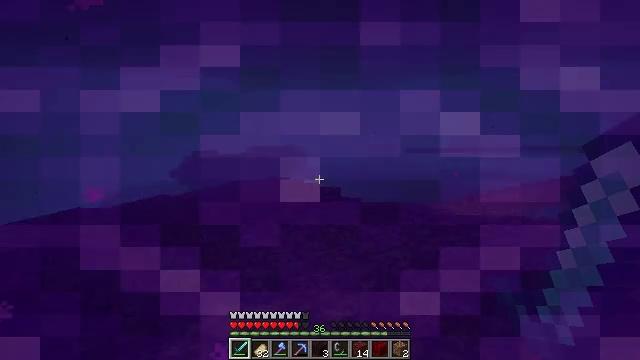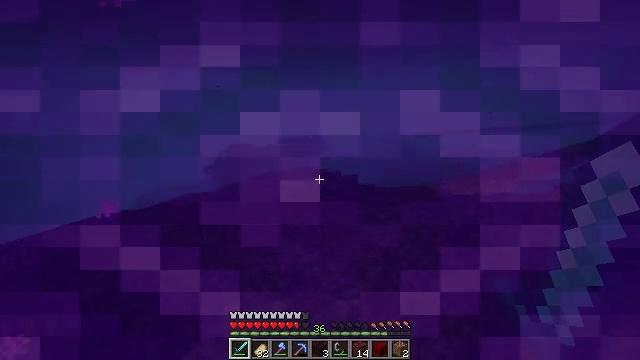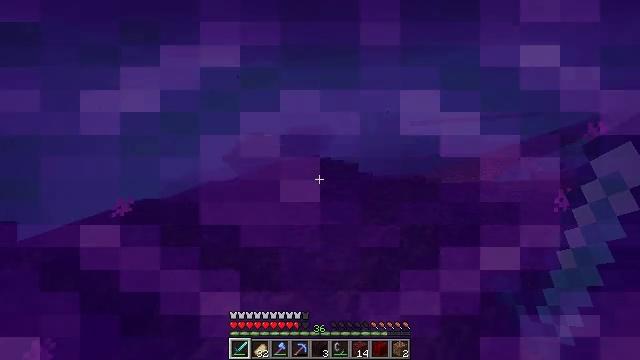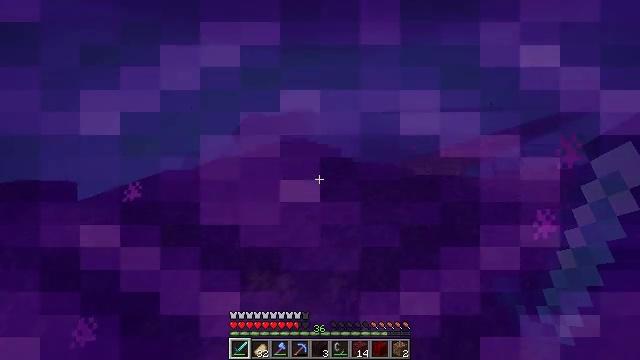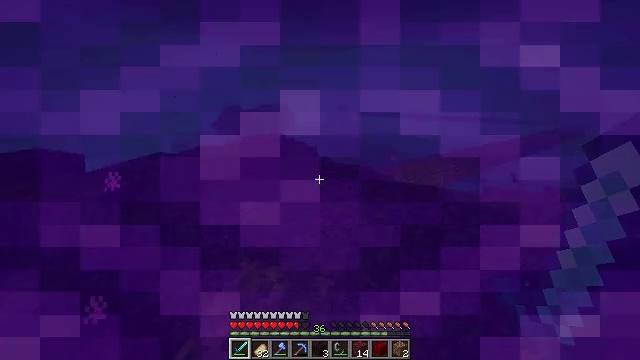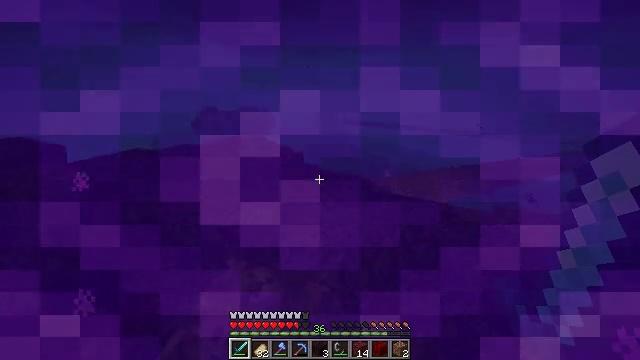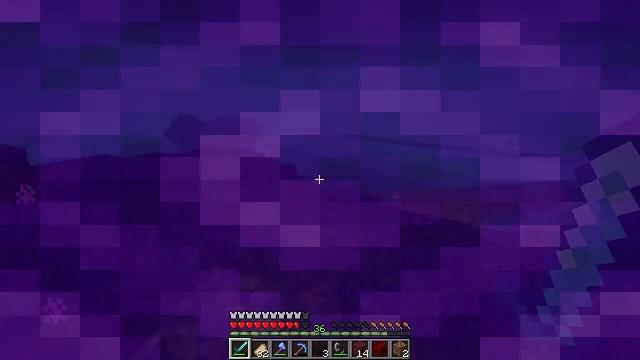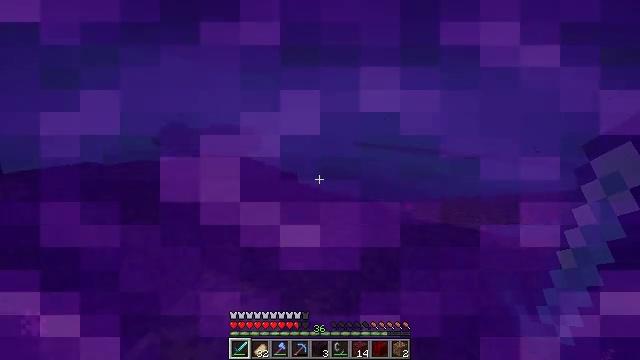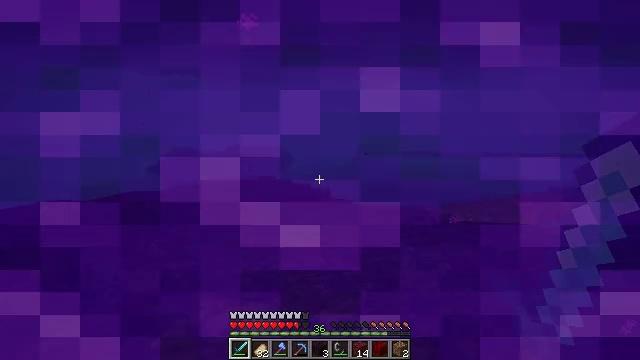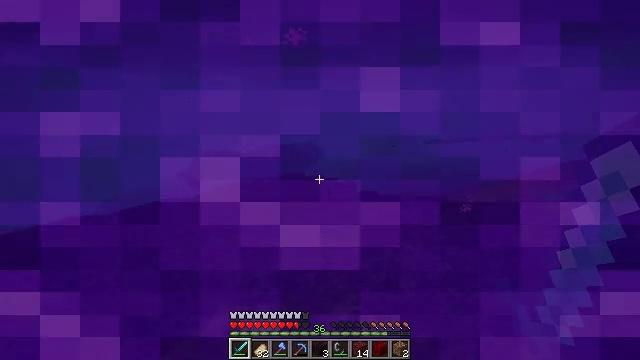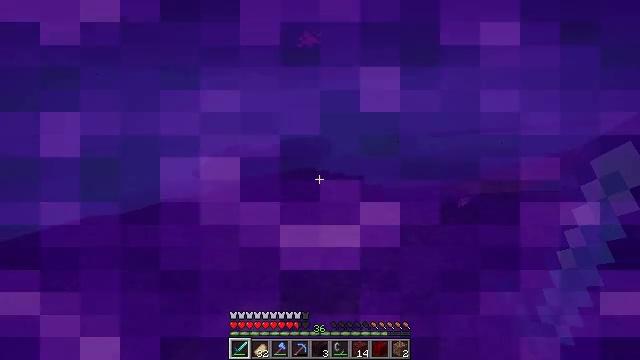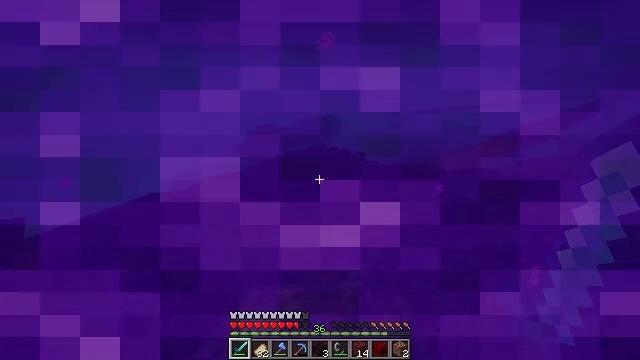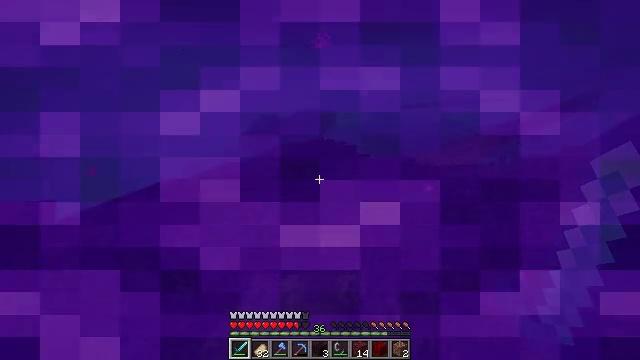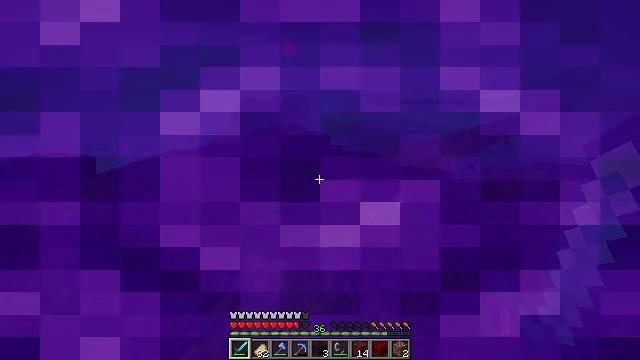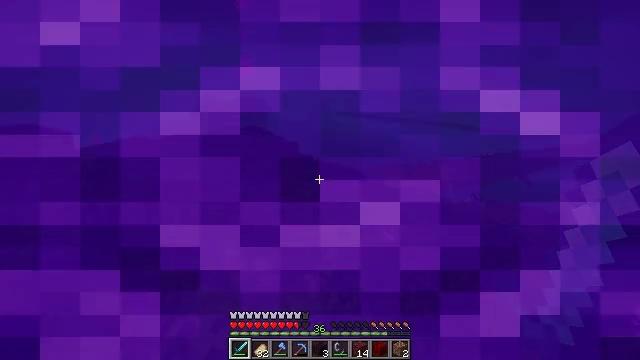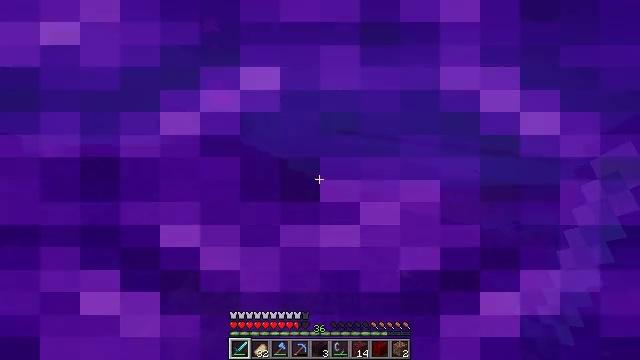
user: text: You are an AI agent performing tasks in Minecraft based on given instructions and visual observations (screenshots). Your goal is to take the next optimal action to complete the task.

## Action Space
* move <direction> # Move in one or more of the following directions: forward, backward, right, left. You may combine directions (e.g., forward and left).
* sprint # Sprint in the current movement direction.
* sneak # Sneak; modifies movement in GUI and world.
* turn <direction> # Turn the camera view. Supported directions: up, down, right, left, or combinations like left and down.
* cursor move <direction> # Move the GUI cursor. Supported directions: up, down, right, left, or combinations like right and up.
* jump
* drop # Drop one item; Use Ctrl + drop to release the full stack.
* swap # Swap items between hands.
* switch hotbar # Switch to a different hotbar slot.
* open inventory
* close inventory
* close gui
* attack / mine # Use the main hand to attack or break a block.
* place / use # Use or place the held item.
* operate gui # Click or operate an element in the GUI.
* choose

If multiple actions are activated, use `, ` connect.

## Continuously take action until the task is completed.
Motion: motion action
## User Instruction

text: Access the crafting table and make a brewing stand.
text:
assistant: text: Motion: no_op
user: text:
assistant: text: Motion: no_op
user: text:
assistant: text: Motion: no_op
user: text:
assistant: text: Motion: no_op
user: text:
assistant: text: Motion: no_op
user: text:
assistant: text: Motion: no_op
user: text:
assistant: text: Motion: no_op
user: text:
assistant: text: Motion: no_op
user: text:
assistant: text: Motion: no_op
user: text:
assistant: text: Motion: no_op
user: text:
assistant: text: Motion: no_op
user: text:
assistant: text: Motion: no_op
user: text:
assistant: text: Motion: no_op
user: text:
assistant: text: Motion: no_op
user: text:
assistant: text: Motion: no_op
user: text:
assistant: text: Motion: no_op
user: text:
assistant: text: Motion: no_op
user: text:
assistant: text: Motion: no_op
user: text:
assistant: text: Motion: no_op
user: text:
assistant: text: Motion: no_op
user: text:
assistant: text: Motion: no_op
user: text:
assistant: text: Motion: no_op
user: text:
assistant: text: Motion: no_op
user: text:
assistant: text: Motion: no_op
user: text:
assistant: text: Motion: no_op
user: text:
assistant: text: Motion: no_op
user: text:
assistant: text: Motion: no_op
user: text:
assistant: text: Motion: no_op
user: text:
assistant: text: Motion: no_op
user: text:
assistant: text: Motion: no_op